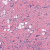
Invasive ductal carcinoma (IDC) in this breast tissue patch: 1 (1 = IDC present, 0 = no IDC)